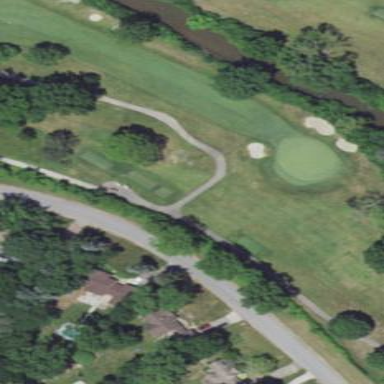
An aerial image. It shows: Golf fairway surrounded by grass.